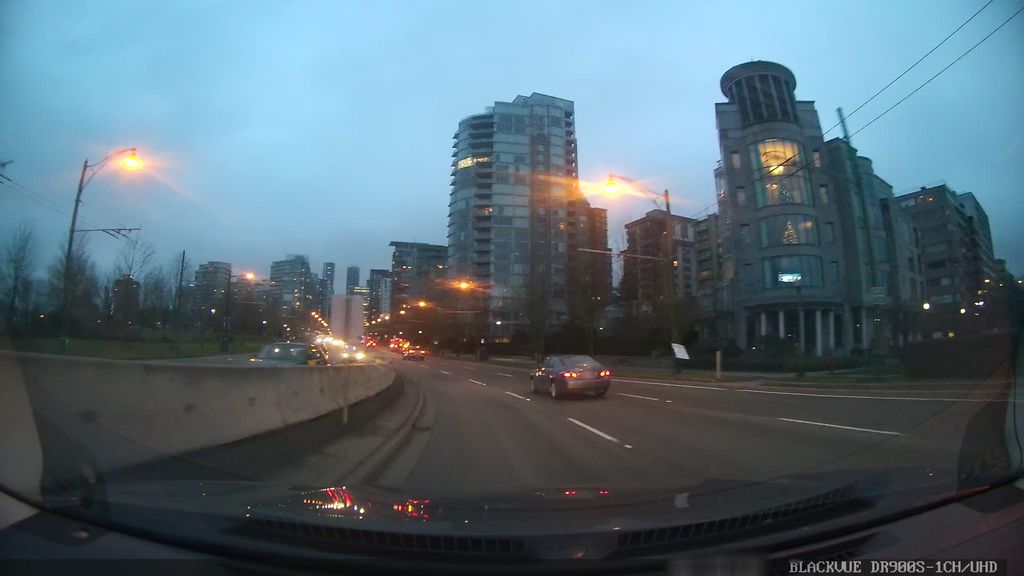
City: vancouver